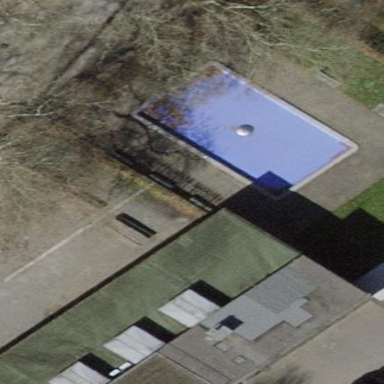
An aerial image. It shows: Swimming pool located in leisure land.